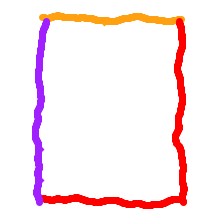
Shape: rectangle